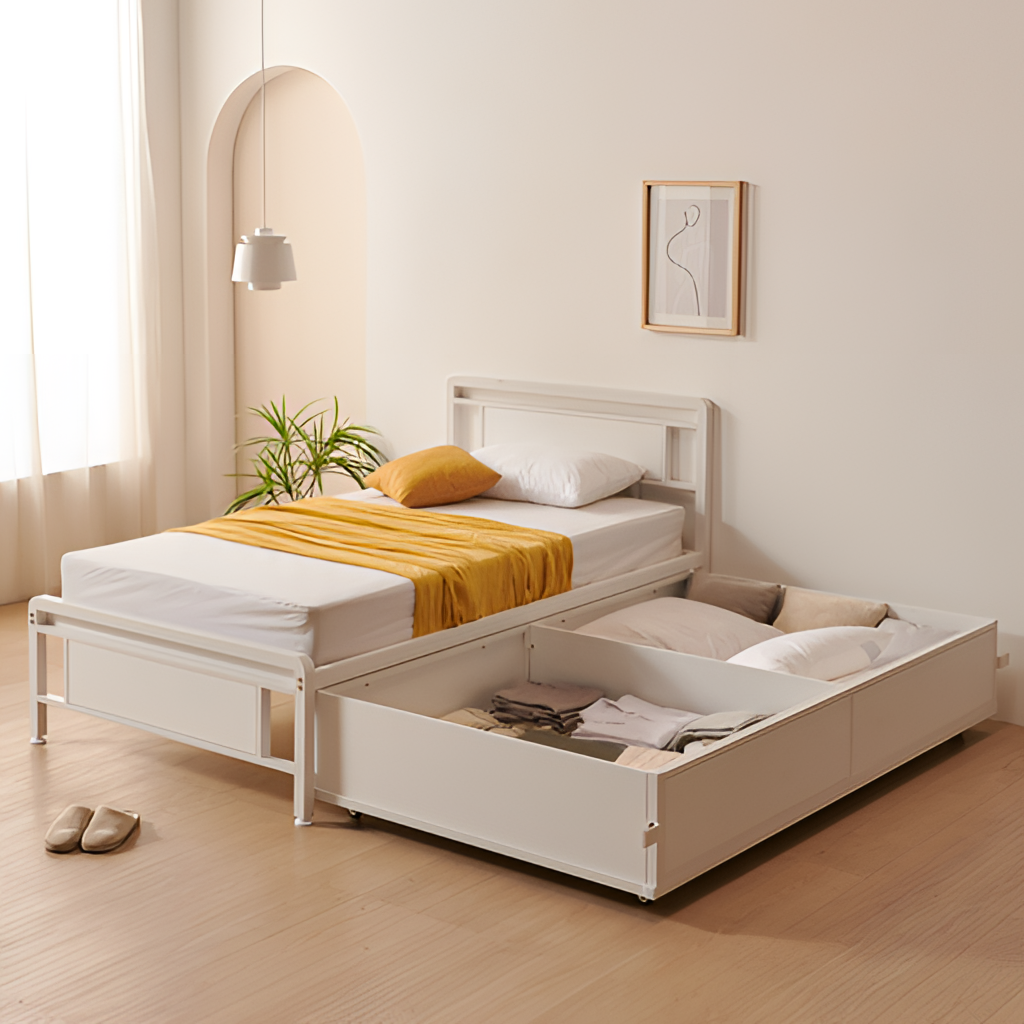
bedroom, metal bed, minimalist, brown wood flooring, with plank pattern, paint wallpaper, with solid pattern